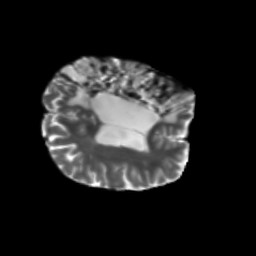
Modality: T2w
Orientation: axial
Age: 48
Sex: male
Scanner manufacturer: siemens
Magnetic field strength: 3 T
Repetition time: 5.25 s
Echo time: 0.08 s